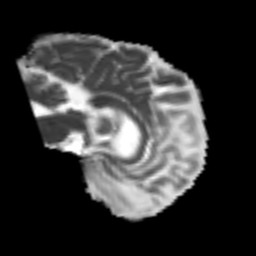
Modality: MD
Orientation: sagittal
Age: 64
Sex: male
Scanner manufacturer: siemens
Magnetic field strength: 3 T
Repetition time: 4.999 s
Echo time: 0.07946 s